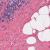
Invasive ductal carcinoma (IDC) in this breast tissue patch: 0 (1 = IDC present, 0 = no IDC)